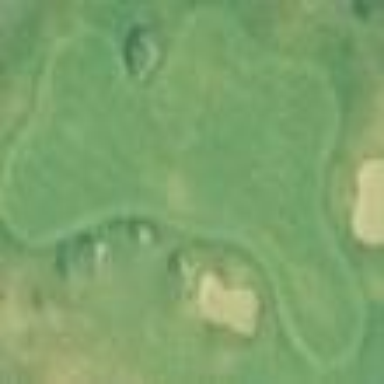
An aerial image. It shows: Green golf area with grass land use.